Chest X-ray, PA view. Patient: 57 years old, sex M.
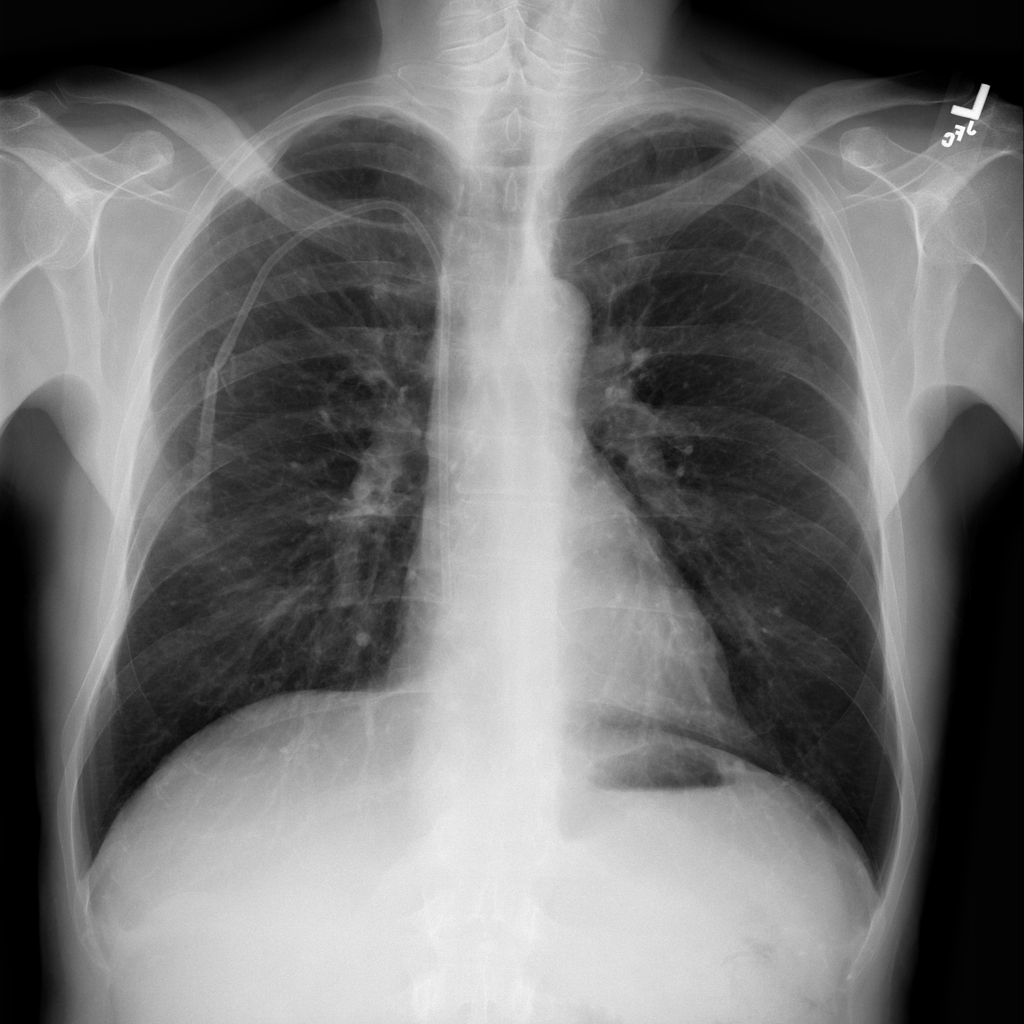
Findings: Nodule, Pleural_Thickening